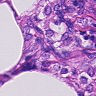
Metastatic tissue present: yes